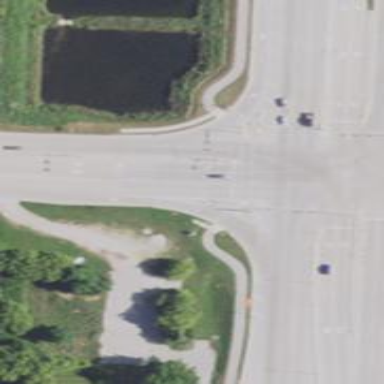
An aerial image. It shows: Crossing on the road with line markings.